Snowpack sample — Snodgrass Mountain, Crested Butte, Colorado (2/4/25, 12:06 PM MST)
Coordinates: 38.923, -106.968
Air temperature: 35 °F
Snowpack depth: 80 cm
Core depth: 40 cm
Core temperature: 32 °F
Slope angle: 14°, slope face: 78°
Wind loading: low
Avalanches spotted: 0
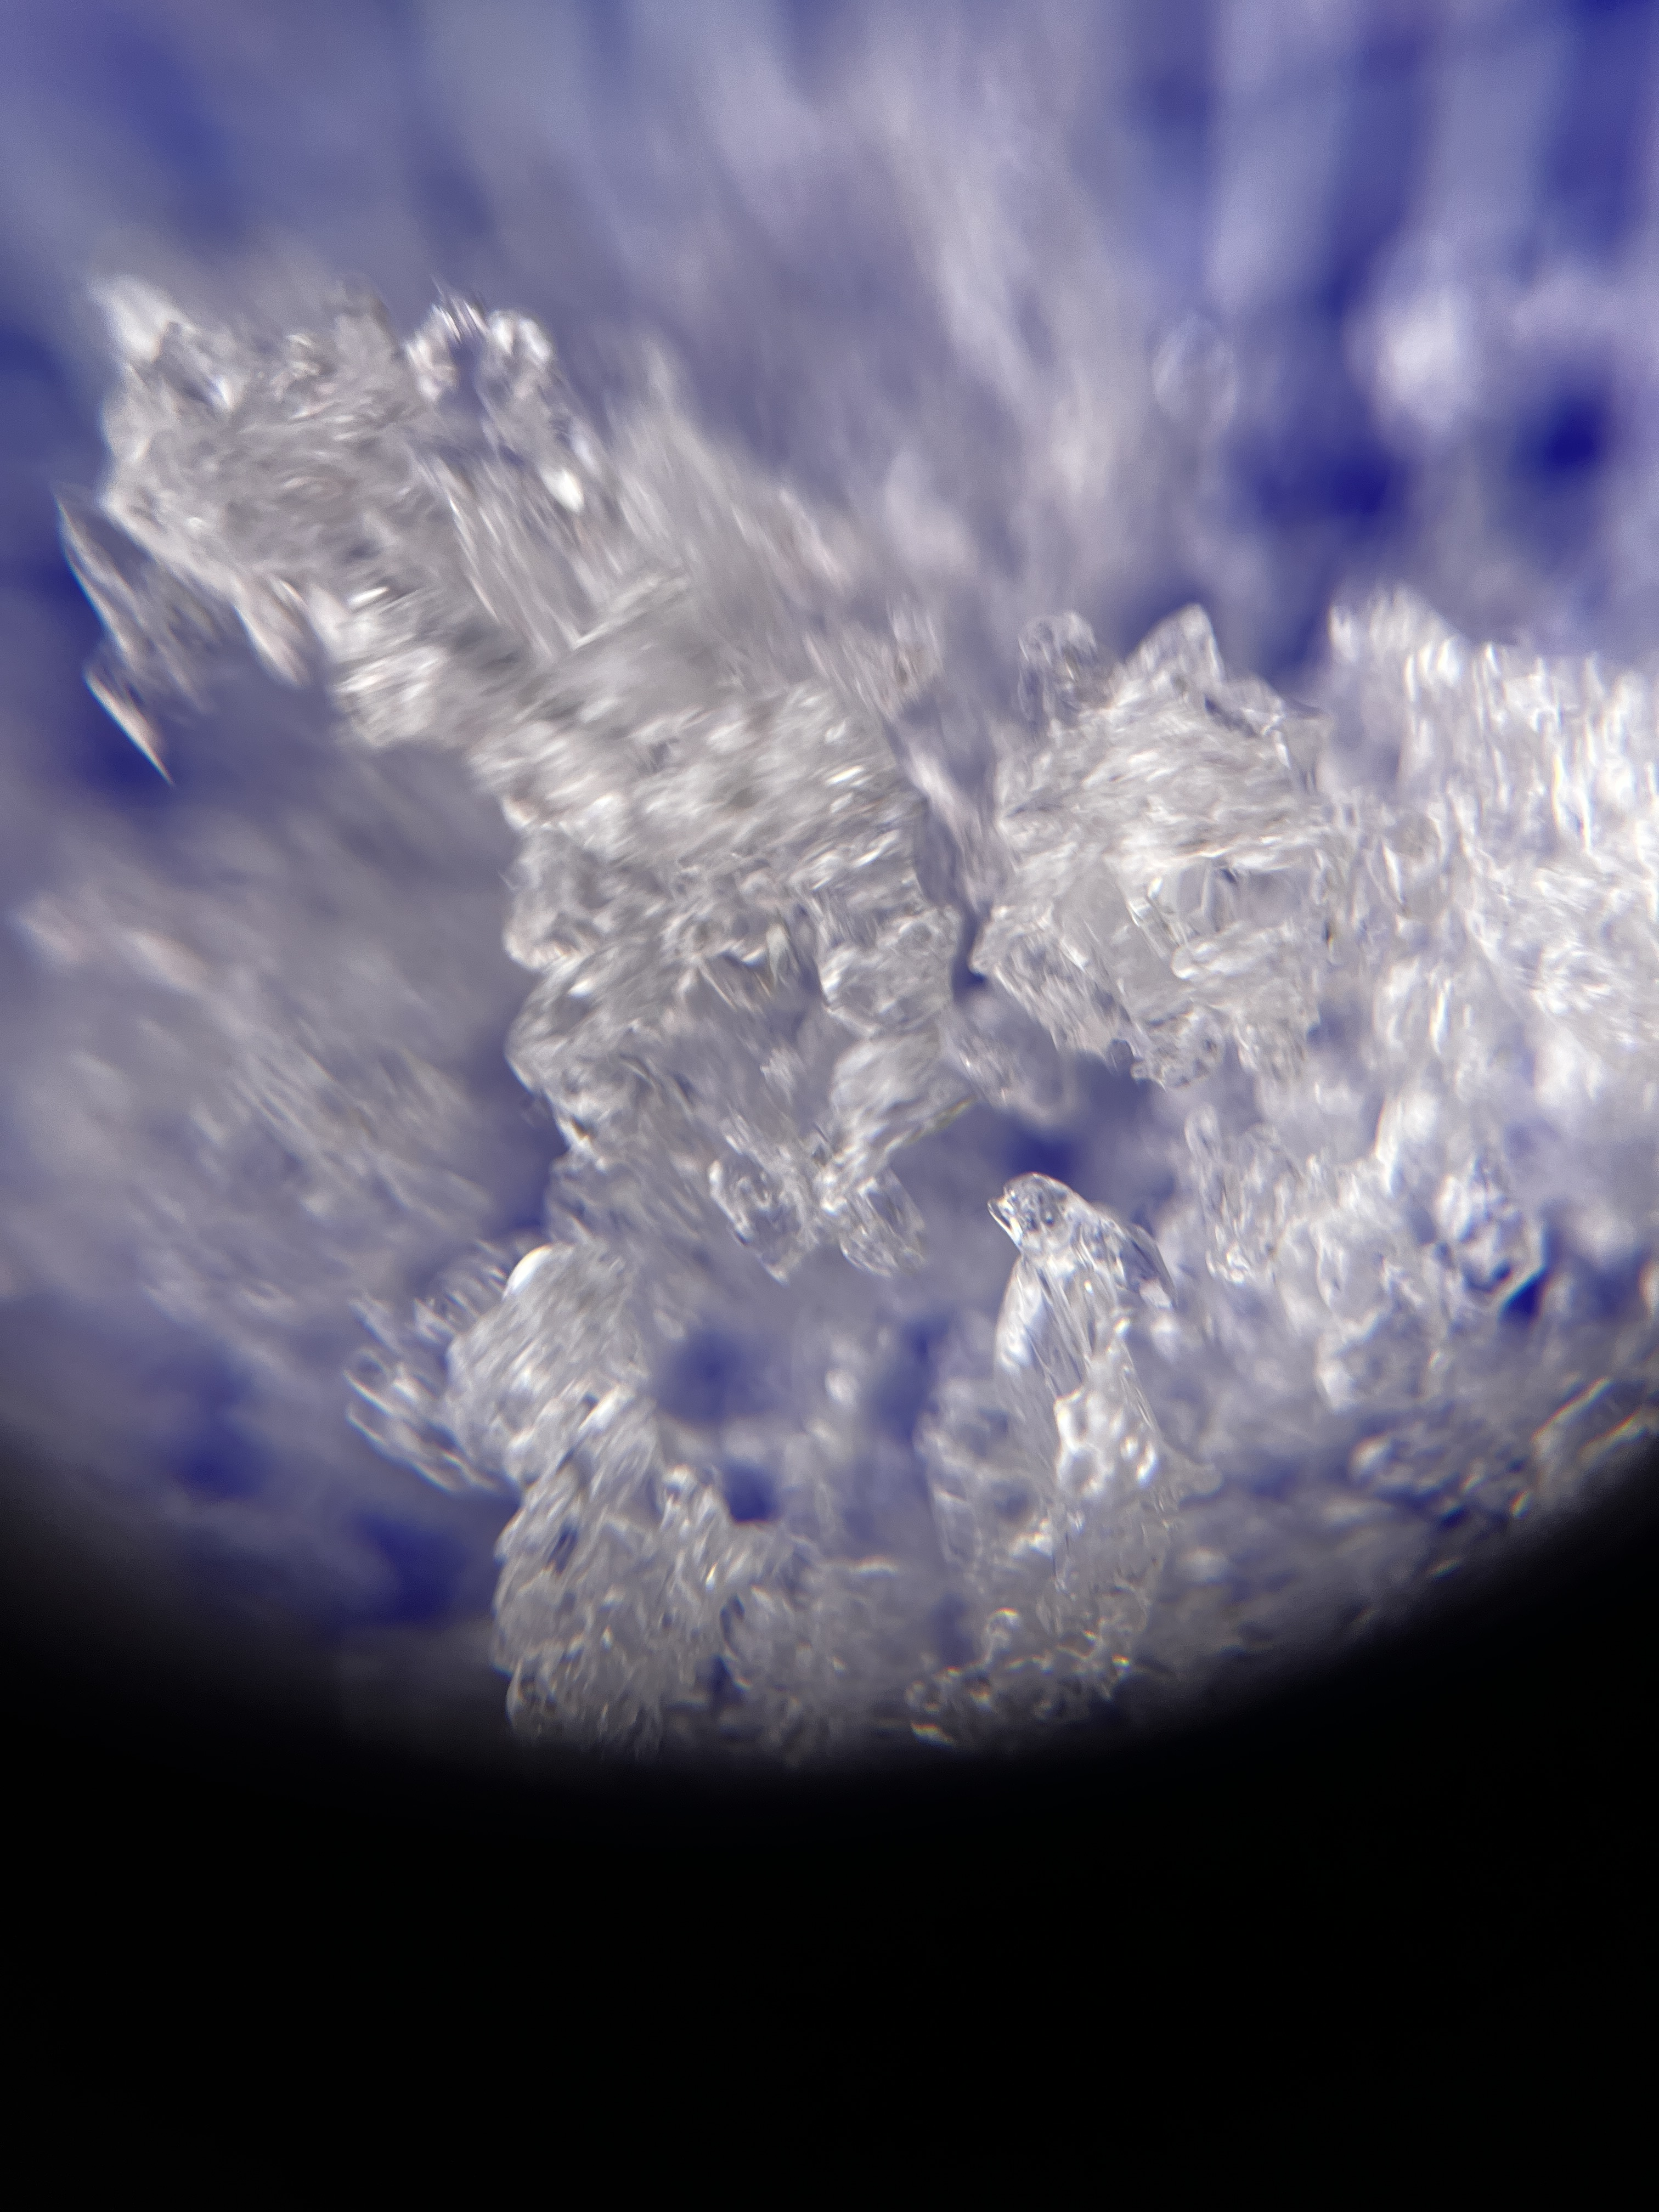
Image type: magnified_profile
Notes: No avalanches nearby, unusually warm weather for the last month reported by residents, Collected 25 yards from treeline